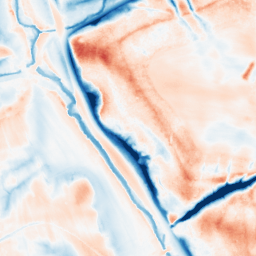
Category: classical
Decomposition family: gaussian_anisotropic
Decomposition parameters: sigma_x: 10
sigma_y: 10
Upsampling method: cubic_mitchell
Upsampling parameters: scale: 8
Upsampling scale: 8